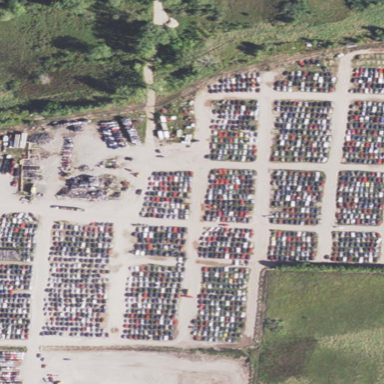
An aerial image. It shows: Scrap yard situated in industrial area.